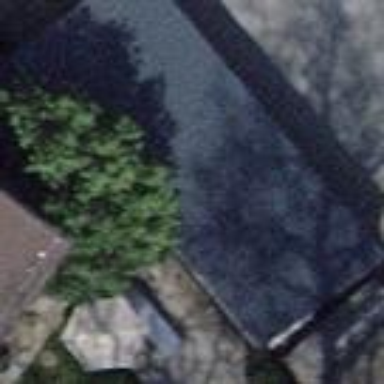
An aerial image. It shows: Garages with metal roofs.